Aerial crown-view tile of a tropical tree (Barro Colorado Island, Panama), acquired 20250616:
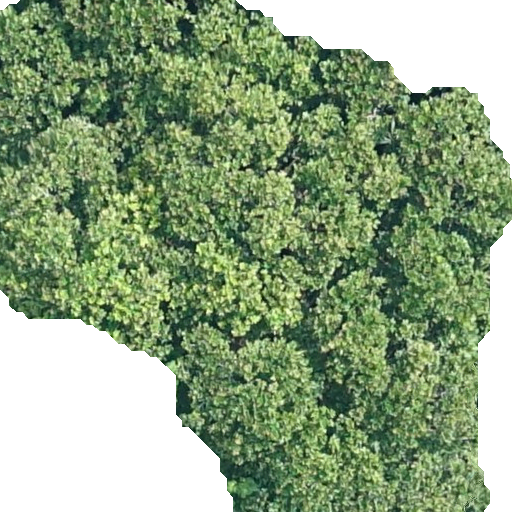
Species: Anacardium excelsum
GBIF accepted scientific name: Anacardium excelsum
Crown area: 336.616 m²